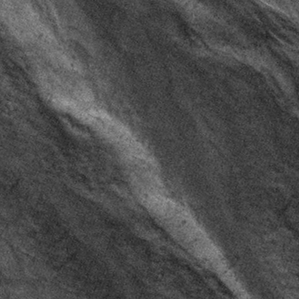
Label: frost